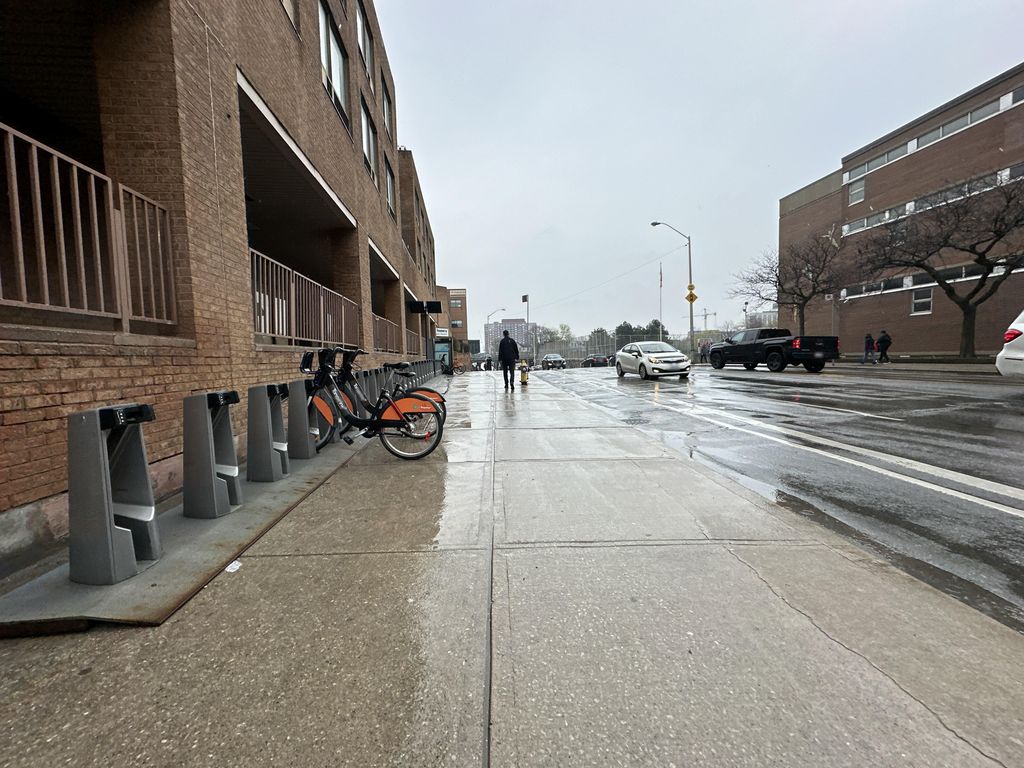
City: toronto